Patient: sex M, age 72
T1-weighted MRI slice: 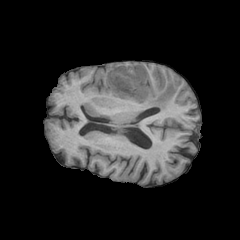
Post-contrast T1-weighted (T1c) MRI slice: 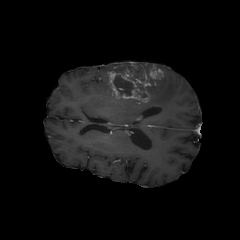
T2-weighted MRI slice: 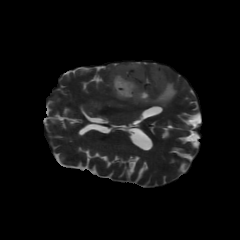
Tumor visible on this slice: yes
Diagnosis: Glioblastoma, IDH-wildtype
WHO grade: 4